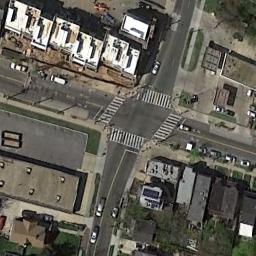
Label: intersection